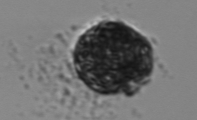
Label: Dinophyceae